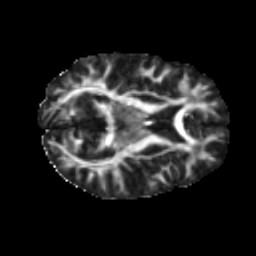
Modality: FA
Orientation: axial
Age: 27
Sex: female
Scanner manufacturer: ge
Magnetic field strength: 3 T
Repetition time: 7.8 s
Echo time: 0.0606 s